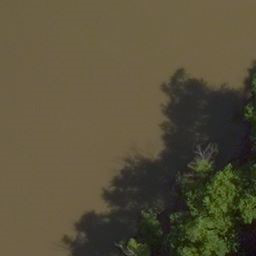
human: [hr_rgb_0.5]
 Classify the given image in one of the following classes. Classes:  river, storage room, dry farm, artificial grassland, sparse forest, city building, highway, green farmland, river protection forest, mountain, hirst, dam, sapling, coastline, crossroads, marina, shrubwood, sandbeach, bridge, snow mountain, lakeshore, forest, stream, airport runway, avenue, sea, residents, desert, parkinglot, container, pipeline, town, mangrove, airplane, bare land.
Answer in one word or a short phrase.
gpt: river protection forest